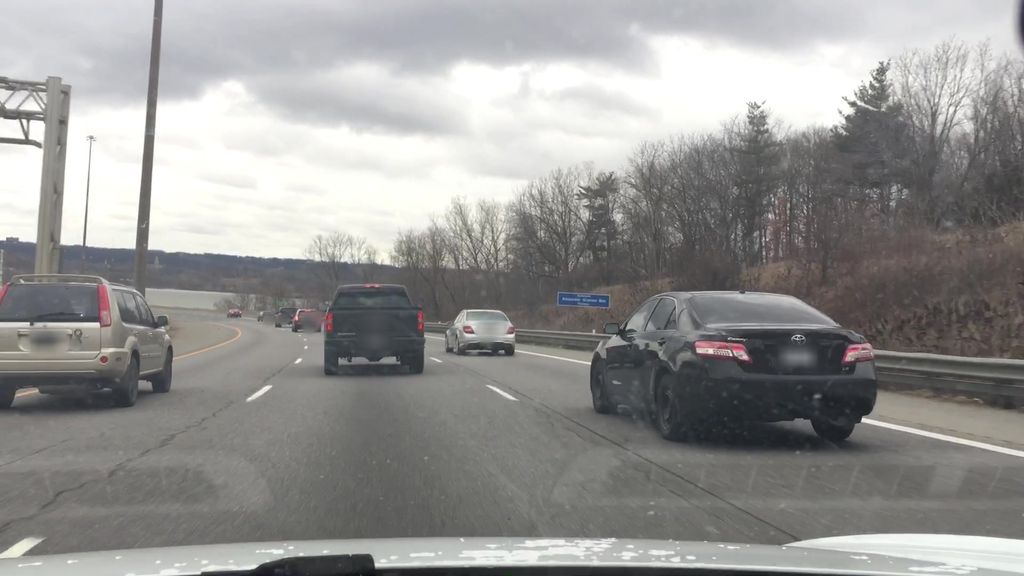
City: hamilton